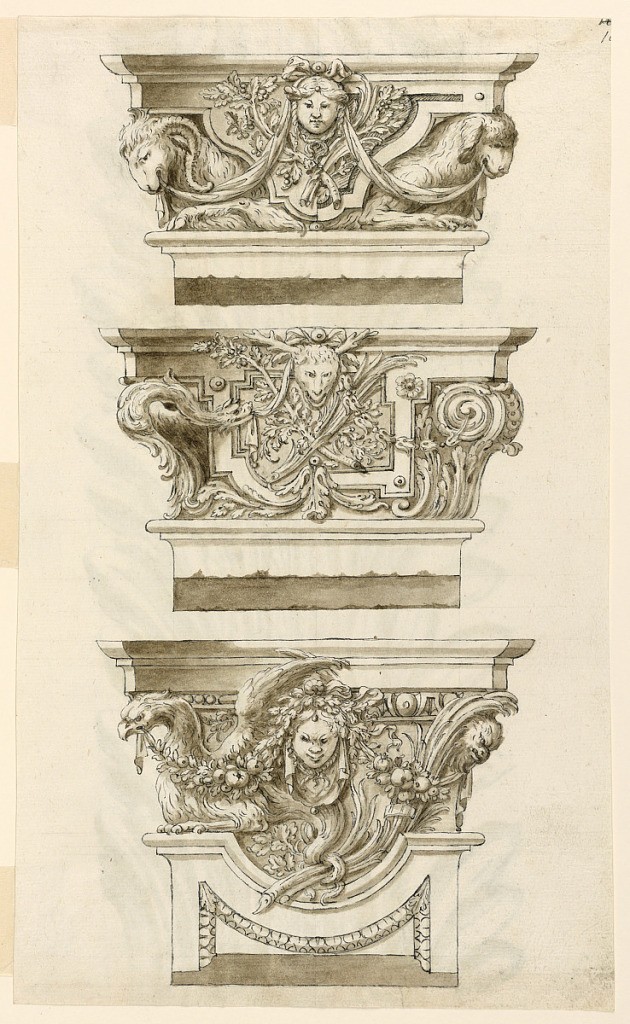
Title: Three capitals of pillars, with alternative suggestions
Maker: Filippo Marchionni, Italian, 1732–1805
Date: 1780–1800
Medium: Pen and black ink, brush and brown wash, graphite on off-white laid paper
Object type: Drawing
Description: Above: in the center, the head of a girl, with a bowknot above it, the ends of the ribbon being supported in the manner of festoons by a ram, at left, a dog, at right. center: in the center, above, a head with horns above a bowknot. Springing from it a drapery supported by the half figure of a dragon, at left. A festoon supported by a volute, at right. below: in the center, a woman's head supporting festoons, the opposite ends of which are supported at left by a griffin, at right by a head. Sections of the pillar below. Verso: acanthus leaf in green gray washes. In the upper right corner remnants of numbers.